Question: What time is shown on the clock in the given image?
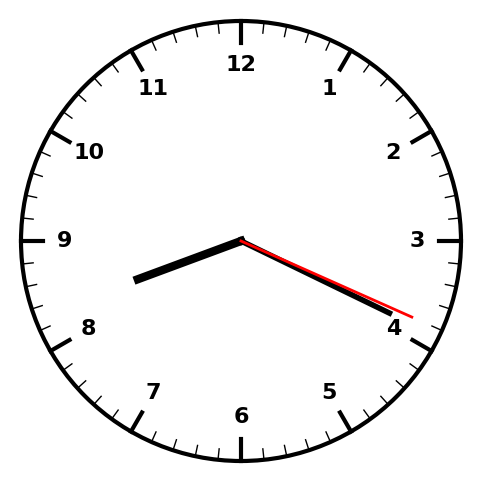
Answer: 08:19:19